Interaction volume radius: 10 \u00c5
Interaction volume height: 20 \u00c5
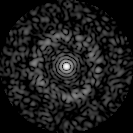
Disorder parameter: 0.8397